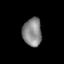
Tissue: skin
Cell type: Epithelial cells
Senescence score: 0.1986
Nuclear area (px): 525
Mean DAPI intensity: 134.737